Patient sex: M
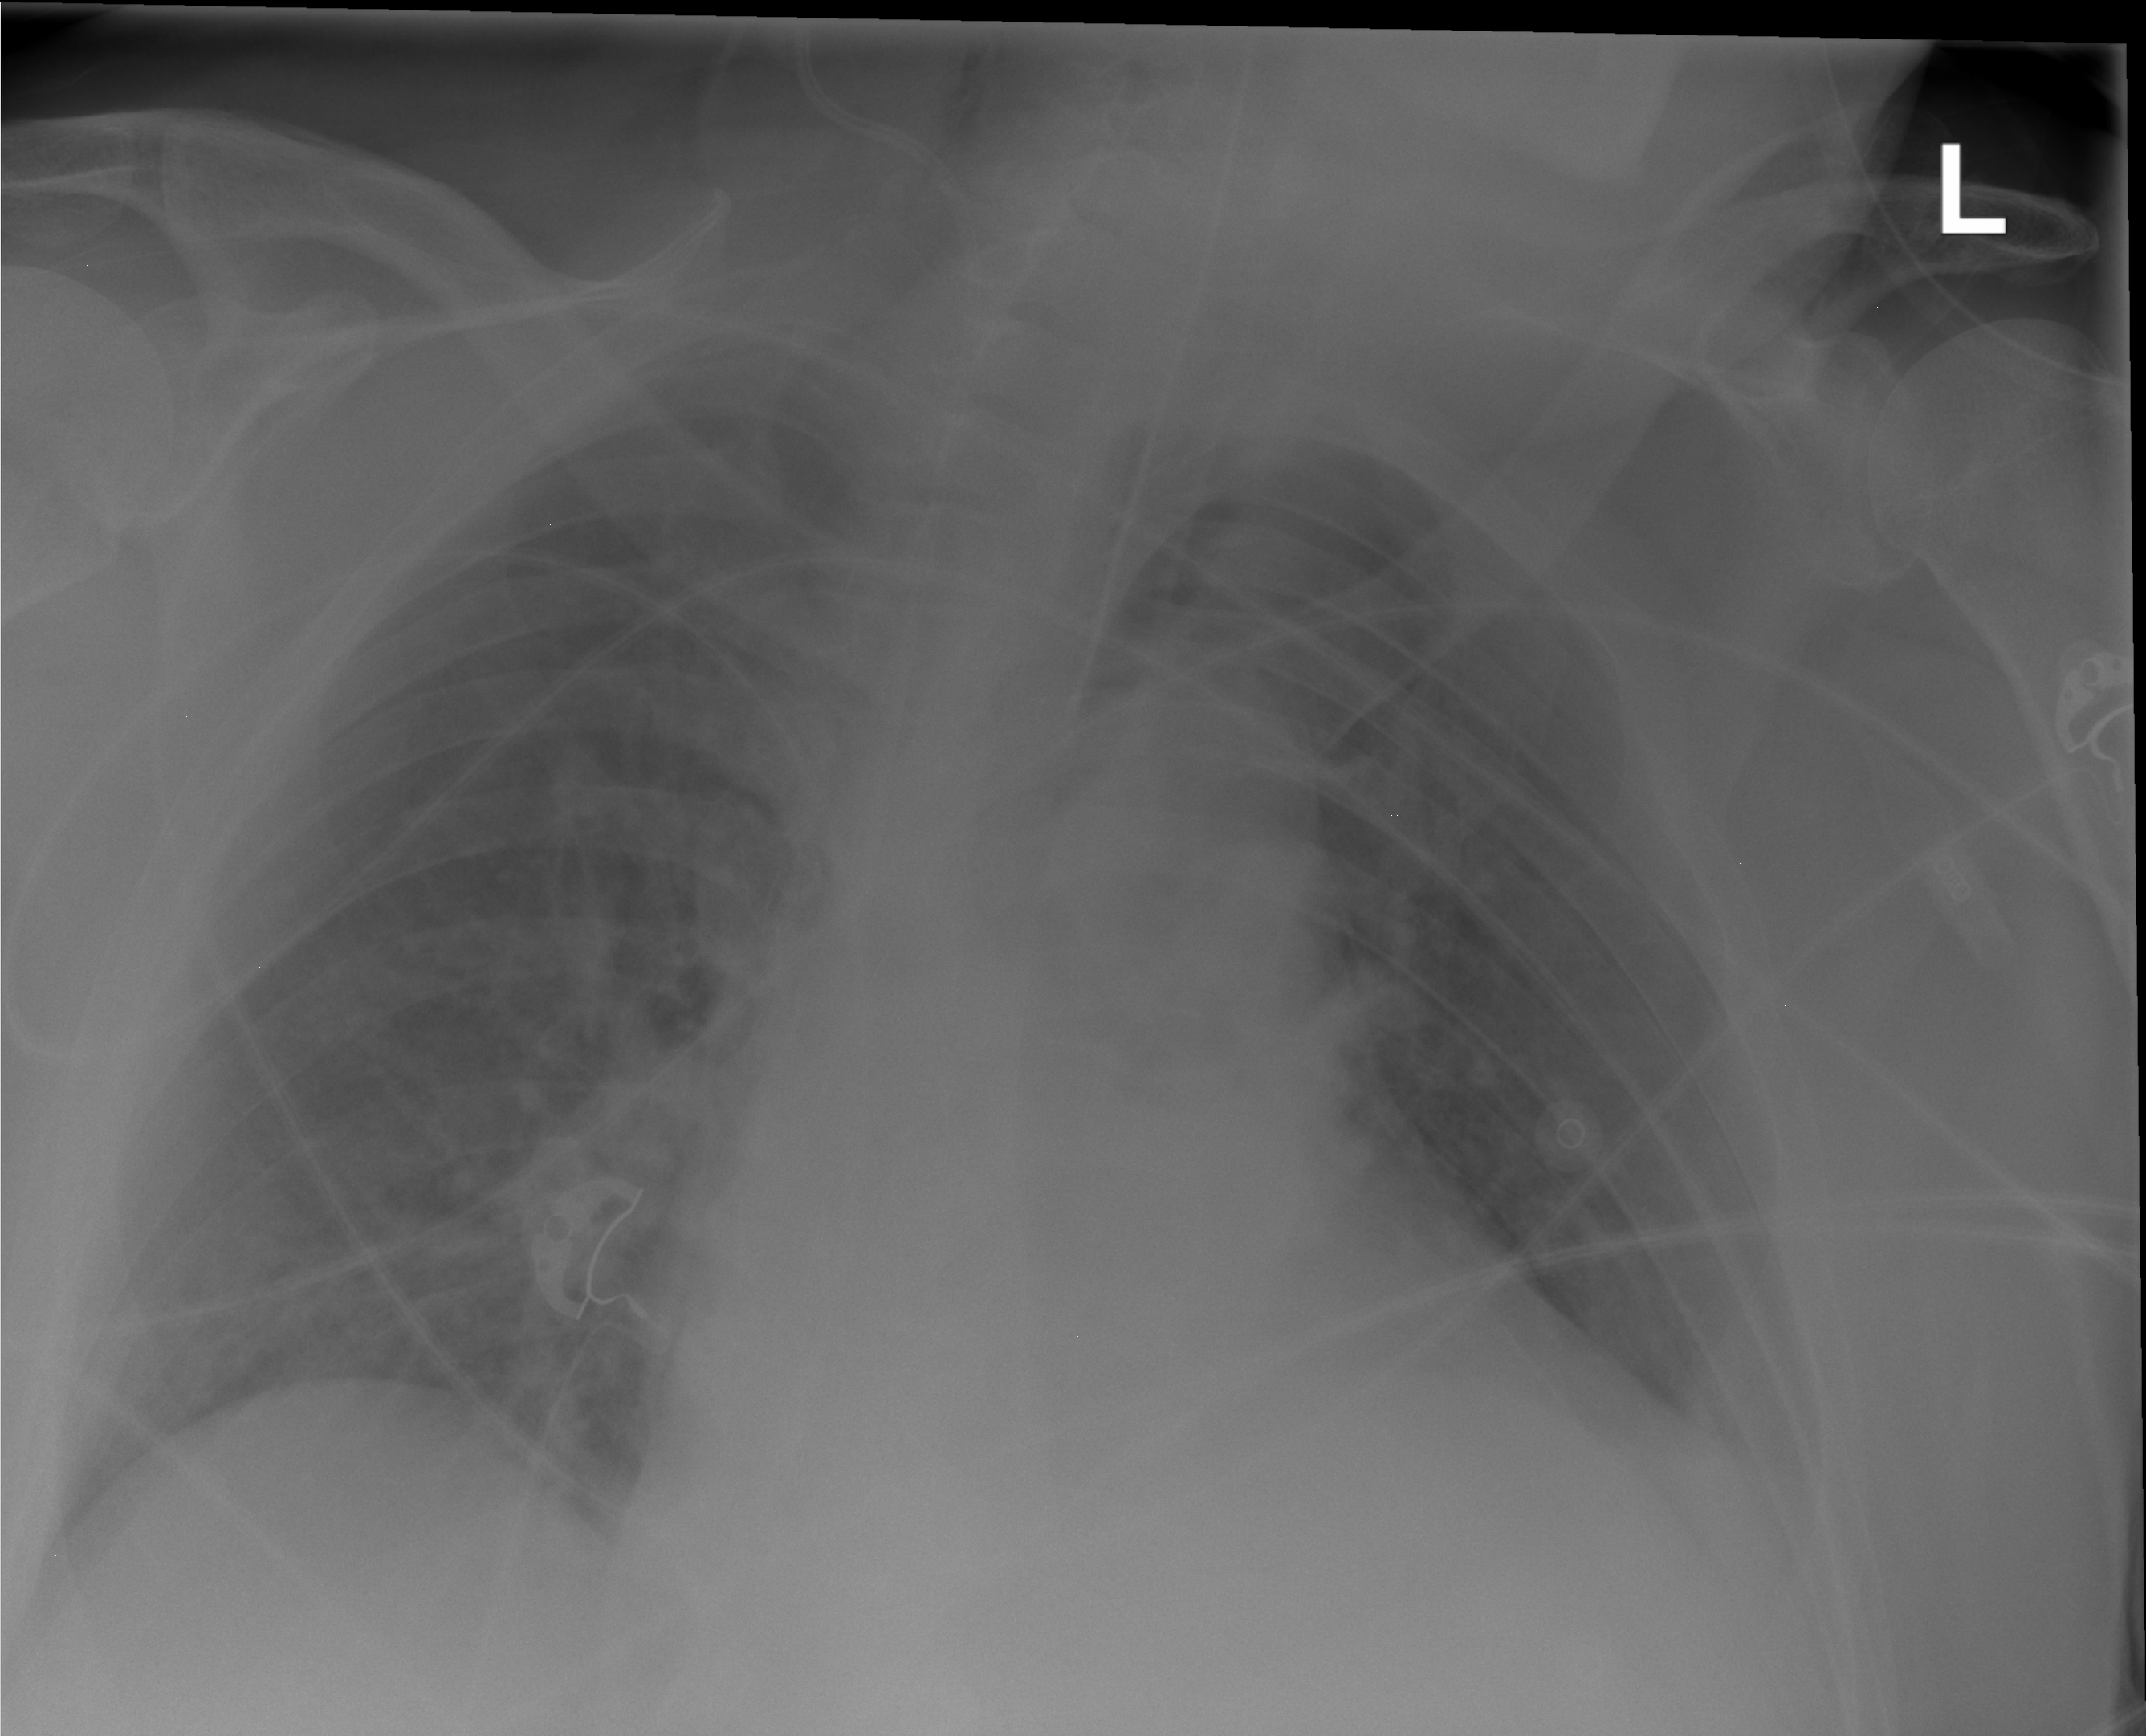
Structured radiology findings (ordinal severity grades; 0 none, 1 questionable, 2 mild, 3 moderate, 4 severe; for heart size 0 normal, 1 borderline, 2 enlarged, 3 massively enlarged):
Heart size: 2
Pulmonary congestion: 1
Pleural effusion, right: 0
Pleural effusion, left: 1
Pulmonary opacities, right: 0
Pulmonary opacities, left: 0
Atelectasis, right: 2
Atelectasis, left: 1